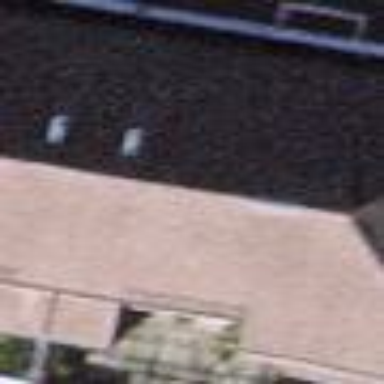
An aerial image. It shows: The roof of the building has gabled row shape.